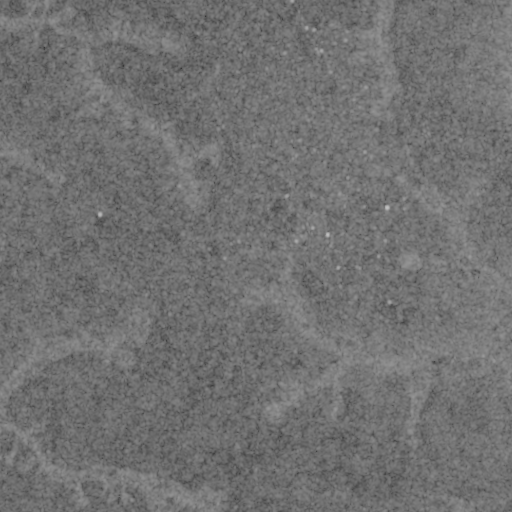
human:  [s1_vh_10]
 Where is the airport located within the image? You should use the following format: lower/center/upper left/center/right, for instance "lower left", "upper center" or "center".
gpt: The airport is located in the upper center of the image.
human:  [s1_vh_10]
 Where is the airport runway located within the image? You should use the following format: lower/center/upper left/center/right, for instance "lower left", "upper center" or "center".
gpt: The airport runway is located in the upper center of the image.
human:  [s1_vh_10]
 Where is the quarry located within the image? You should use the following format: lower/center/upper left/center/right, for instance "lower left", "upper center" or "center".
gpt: There is no quarry in the image.

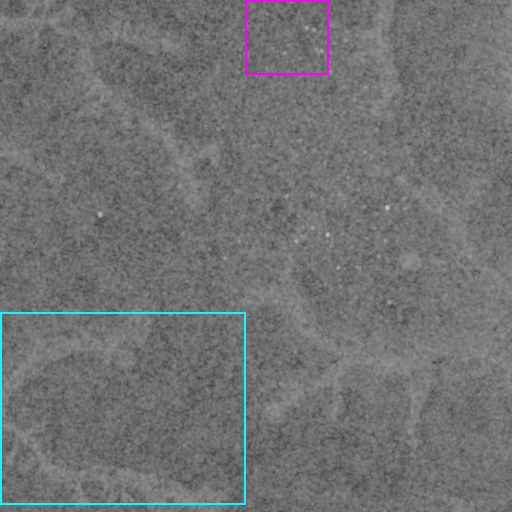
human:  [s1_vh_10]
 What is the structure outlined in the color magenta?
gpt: The structure outlined in magenta is an airport.
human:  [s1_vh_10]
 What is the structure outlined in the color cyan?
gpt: The structure outlined in cyan is a crop field.
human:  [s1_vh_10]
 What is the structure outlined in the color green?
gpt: There is no green outline.